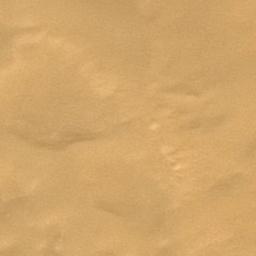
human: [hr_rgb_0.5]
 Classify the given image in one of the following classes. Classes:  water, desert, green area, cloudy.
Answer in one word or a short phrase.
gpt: desert